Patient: sex M, age 61
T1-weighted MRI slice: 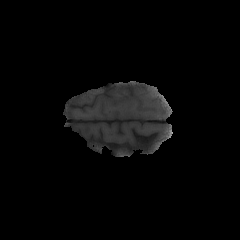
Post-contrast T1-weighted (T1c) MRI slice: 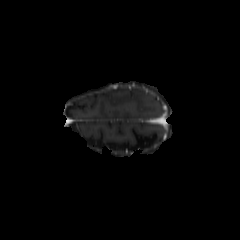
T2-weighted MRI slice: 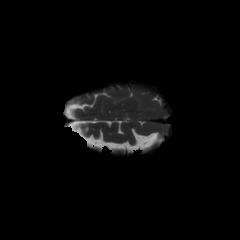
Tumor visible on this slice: no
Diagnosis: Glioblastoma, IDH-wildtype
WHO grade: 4